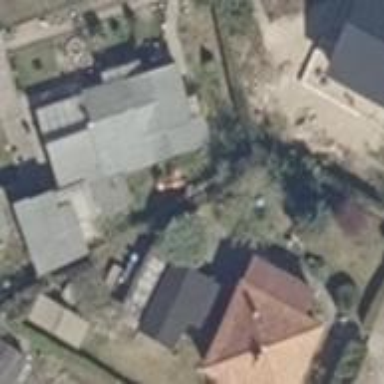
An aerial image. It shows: Detached building.